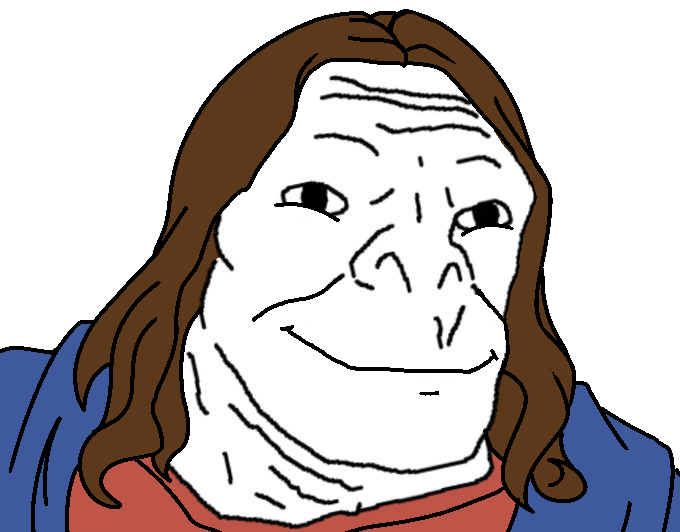
Label: 5_Craig